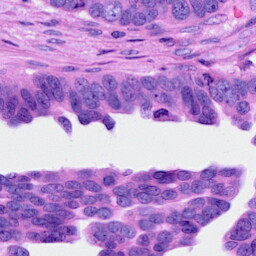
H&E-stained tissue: Ovarian